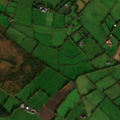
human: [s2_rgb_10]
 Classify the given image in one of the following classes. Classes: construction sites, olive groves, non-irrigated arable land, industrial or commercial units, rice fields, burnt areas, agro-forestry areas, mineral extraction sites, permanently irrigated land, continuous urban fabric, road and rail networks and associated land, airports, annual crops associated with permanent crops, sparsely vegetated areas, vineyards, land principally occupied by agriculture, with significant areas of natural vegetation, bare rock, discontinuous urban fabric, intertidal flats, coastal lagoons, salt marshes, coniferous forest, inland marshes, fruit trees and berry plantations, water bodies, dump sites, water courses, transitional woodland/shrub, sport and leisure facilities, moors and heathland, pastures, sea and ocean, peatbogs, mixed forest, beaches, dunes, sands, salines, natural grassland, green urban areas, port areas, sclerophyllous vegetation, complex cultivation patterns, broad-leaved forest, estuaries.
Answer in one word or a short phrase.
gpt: pastures, mixed forest